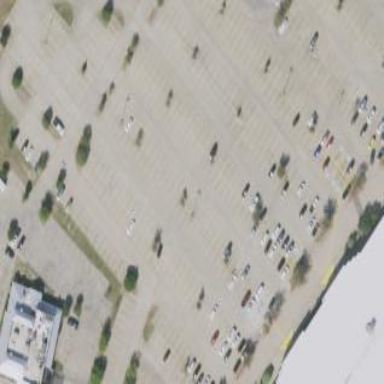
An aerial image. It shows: Parking area with surface.